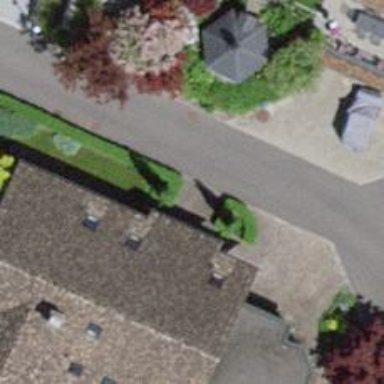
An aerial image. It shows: Hedge acting as barrier.